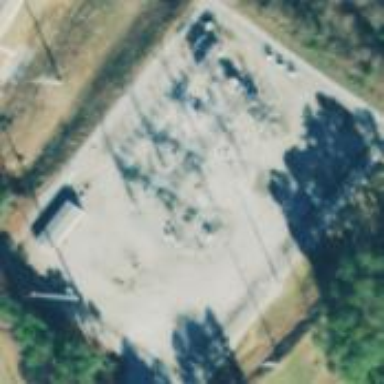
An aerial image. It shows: Distribution level power substation enclosed by fence.